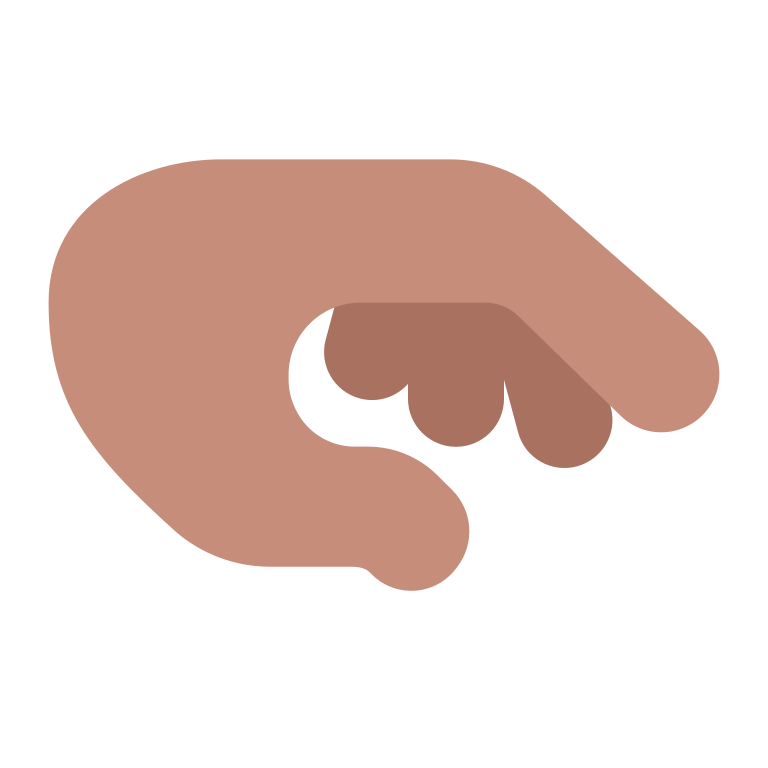
palm down hand flat